Question: QTP supports VBScript, but when I use the string comparison function StrCmp in my test case to compare two strings, I always get a Type mismatch error. Why? Even the following simple code can't run!
'''
StrCmp "abc", "def"
'''
This line of code also get the Type Mismatch error as below

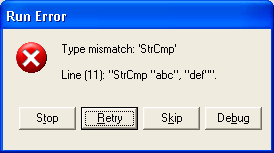
Answer: I think that's meant to be 'StrComp' (with an 'o')?
And, it's a function so you should probably treat it as such:
'''
If StrComp(s1, s2) = 0 Then
'''